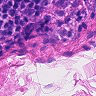
Metastatic tissue present: no